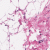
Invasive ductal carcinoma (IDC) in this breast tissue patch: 0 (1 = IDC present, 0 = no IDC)